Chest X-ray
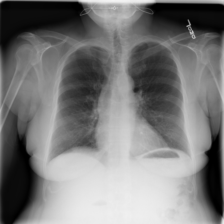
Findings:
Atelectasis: negative
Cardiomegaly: negative
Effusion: negative
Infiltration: negative
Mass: negative
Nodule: negative
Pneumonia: negative
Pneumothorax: negative
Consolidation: negative
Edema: negative
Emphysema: negative
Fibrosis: negative
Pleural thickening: negative
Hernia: negative